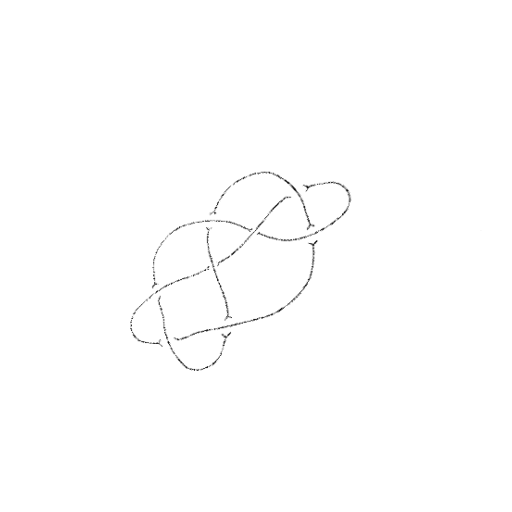
Crossing number: 8